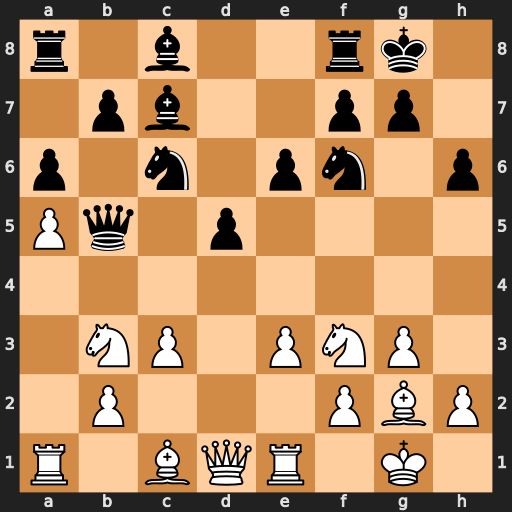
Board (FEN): r1b2rk1/1pb2pp1/p1n1pn1p/Pq1p4/8/1NP1PNP1/1P3PBP/R1BQR1K1
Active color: w
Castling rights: -
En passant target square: -
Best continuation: Bf1 Qxb3 Qxb3